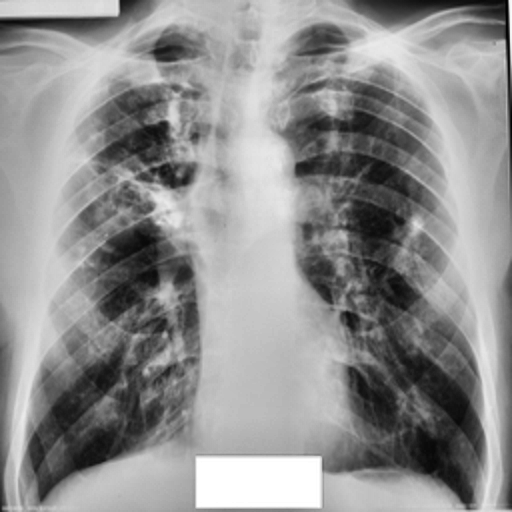
Finding: TUBERCULOSIS